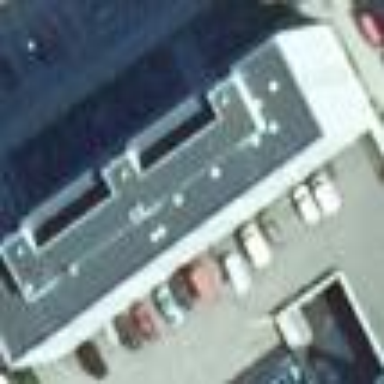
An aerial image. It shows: White building with flat roof. The roof is silver in color.